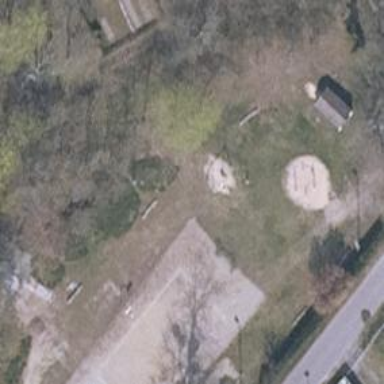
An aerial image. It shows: Playground area for leisure activities on the land.